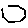
Label: hexagon